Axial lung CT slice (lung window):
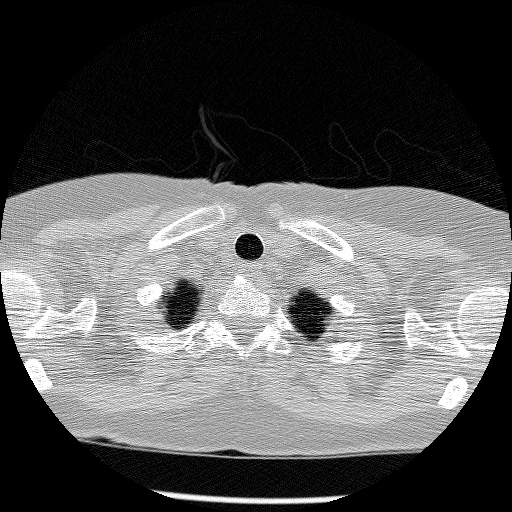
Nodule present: no